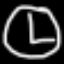
Label: clock